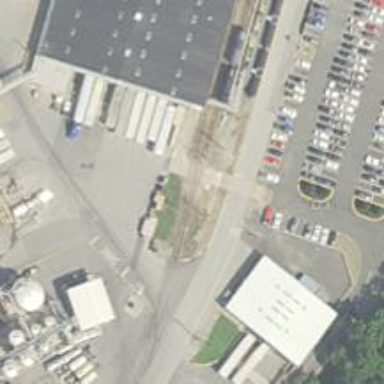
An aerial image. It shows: Rail spur service.